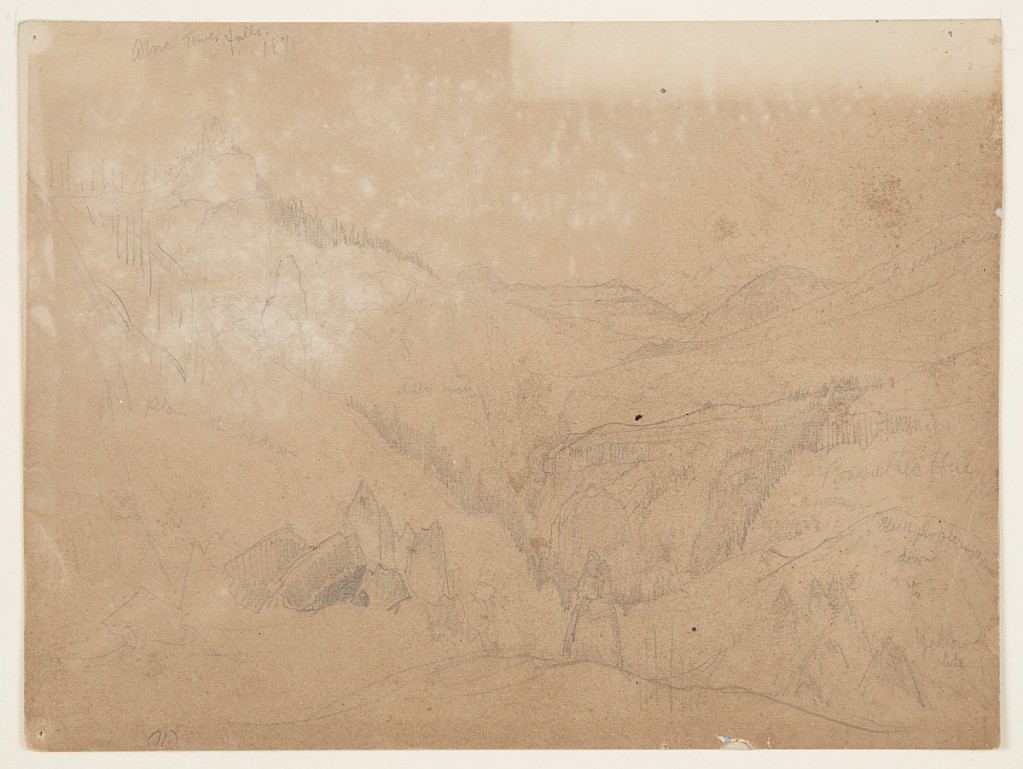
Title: Yellowstone, Above Tower Falls
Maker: Thomas Moran, American, b. Britain, 1837–1926
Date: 1871
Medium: Recto: Graphite on tan wove paper. Verso: Graphite, brush and white gouache on tan wove paper.
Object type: Drawing
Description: Recto: Horizontal view of valley above Tower Falls, Yellowstone.
Verso: Horizontal view of falls at middle left among tower like rock formations with mountains in background.